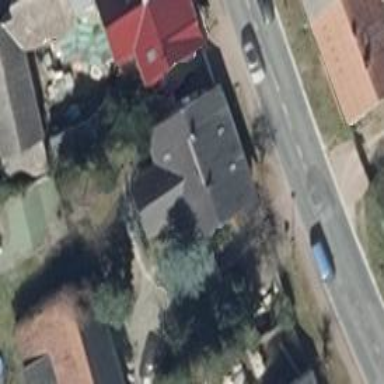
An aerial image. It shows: Building with gabled roof. The roof is dark grey and oriented along the building.